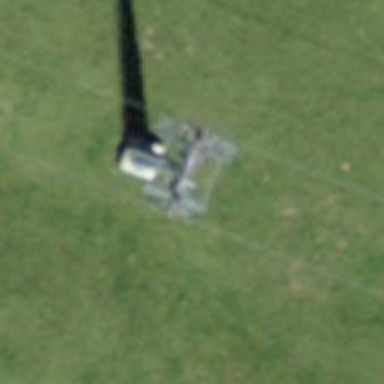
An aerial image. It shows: Pylon for aerialway.